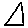
Label: triangle